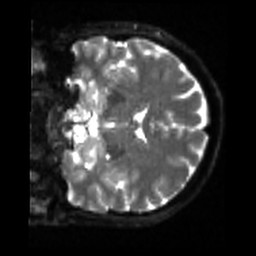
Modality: sbref
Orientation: coronal
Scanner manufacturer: siemens
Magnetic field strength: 3 T
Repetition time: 4 s
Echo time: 0.0594 s